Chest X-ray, PA view. Patient: 43 years old, sex M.
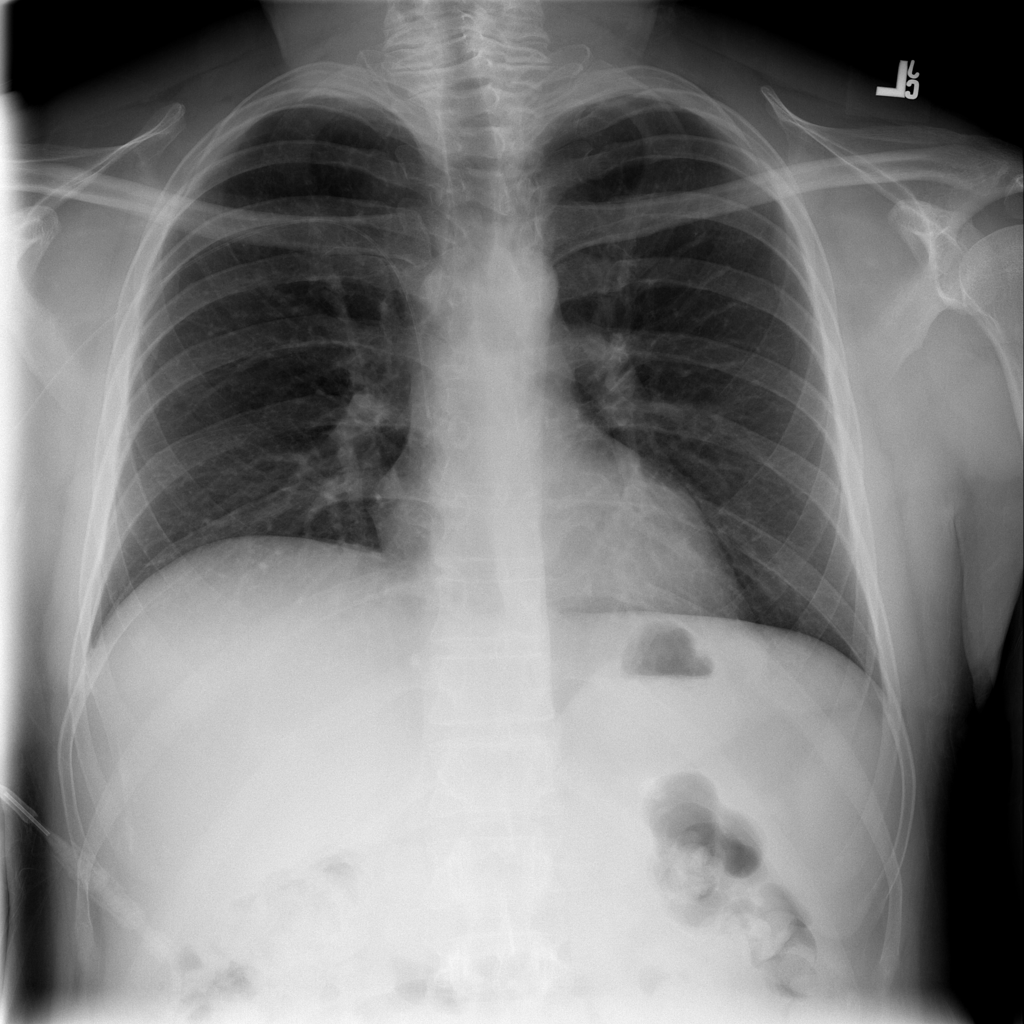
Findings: No Finding